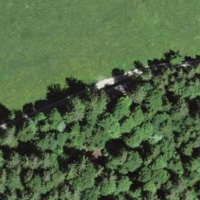
EUNIS habitat code: 44
Species observed at this site:
Tussilago farfara